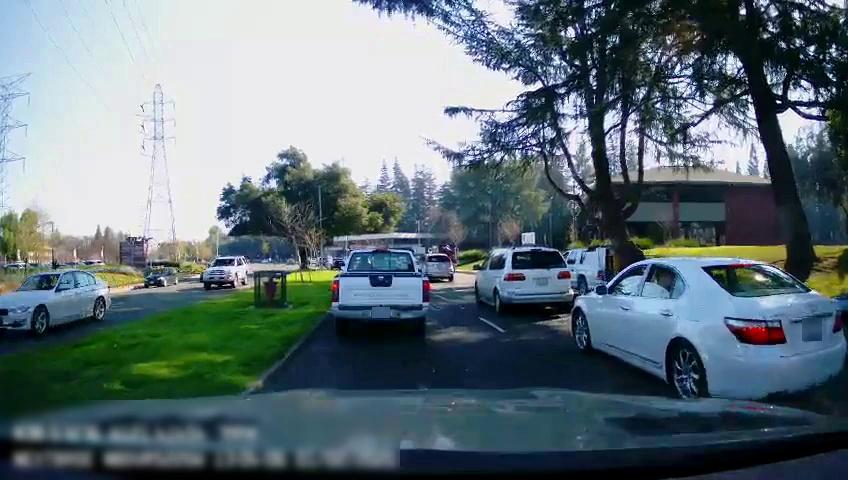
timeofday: Day
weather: Sunny
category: Drivable Space
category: Drivable Space
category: Vehicles | Car
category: Vehicles | SUV
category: Vehicles | Car
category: Vehicles | Truck
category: Vehicles | Car
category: Vehicles | Truck
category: Vehicles | Van
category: Vehicles | SUV
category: Vehicles | Car
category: Vehicles | Truck
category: Lanes | Current Lane